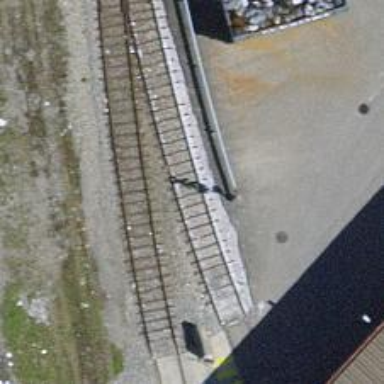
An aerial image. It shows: Single railway spur track.